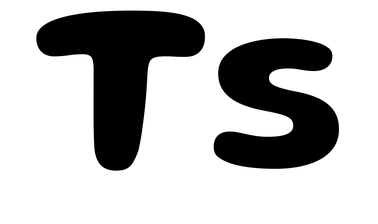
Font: Gluten_SemiBold